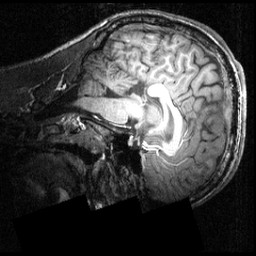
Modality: T1w
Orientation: sagittal
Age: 20
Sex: male
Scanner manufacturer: siemens
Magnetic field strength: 3.951 T
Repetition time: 1.5 s
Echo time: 0.00335 s